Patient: sex F, age 44
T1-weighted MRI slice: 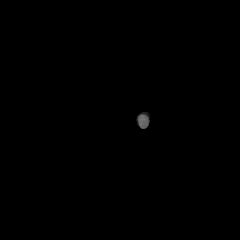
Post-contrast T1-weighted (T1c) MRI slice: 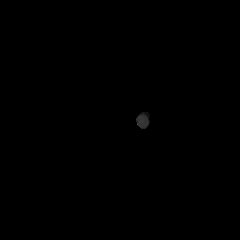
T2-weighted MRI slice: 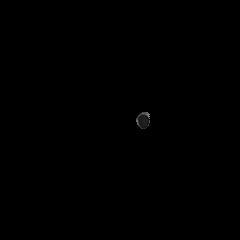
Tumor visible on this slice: no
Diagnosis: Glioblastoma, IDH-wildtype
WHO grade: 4